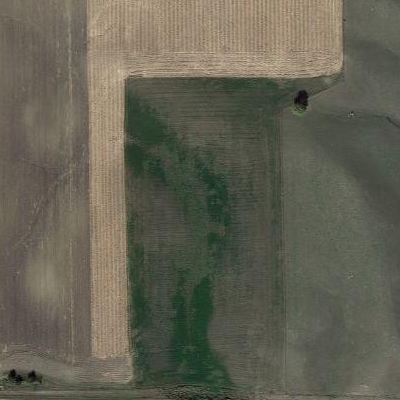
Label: bField